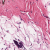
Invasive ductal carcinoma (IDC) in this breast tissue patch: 0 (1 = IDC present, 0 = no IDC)